Field crop: tomato
Growth stage: 1
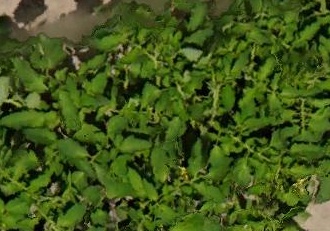
Species: tomato